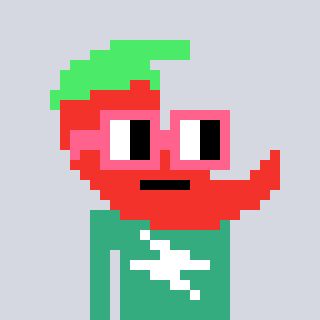
a pixel art character with square pink glasses, a chilli-shaped head and a teal-colored body on a cool background